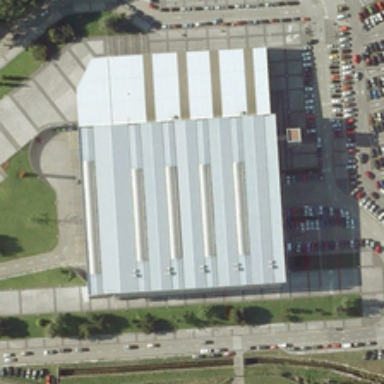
A square building is near a parking lot .